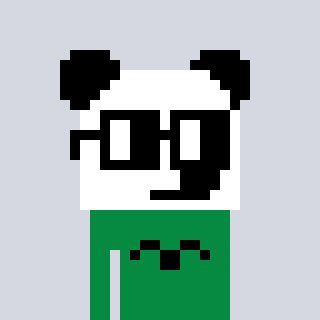
a pixel art character with square black glasses, a panda-shaped head and a green-colored body on a cool background